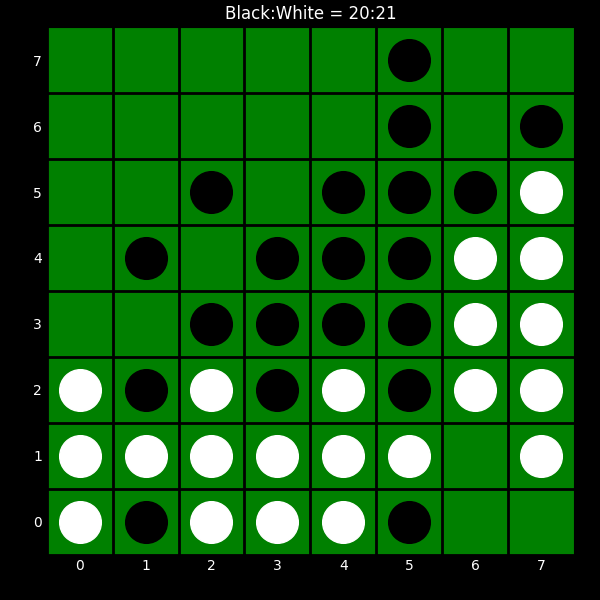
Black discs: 20
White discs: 21